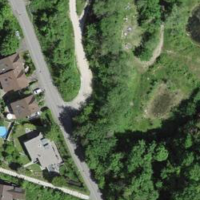
EUNIS habitat code: 55
Species observed at this site:
Symphyotrichum novae-angliae